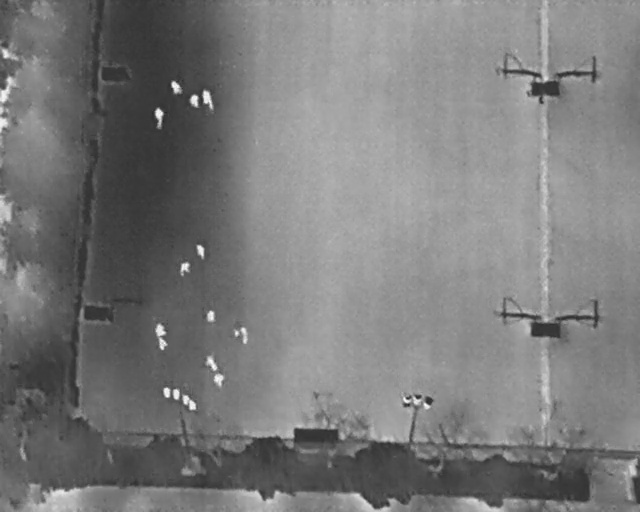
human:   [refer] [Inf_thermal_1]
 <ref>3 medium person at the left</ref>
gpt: <box>[[27, 51, 30, 53, 2], [23, 63, 26, 65, 2], [24, 66, 26, 68, 2]]</box>

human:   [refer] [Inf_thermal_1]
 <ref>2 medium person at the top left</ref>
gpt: <box>[[26, 15, 28, 18, 155], [22, 22, 26, 24, 2]]</box>

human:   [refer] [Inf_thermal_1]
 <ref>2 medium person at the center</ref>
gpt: <box>[[30, 47, 32, 50, 165], [36, 64, 39, 67, 166]]</box>

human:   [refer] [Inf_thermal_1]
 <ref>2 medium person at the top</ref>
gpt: <box>[[30, 18, 34, 20, 171], [29, 18, 31, 20, 2]]</box>

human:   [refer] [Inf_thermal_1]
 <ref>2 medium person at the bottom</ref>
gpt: <box>[[31, 69, 34, 71, 147], [32, 72, 35, 75, 2]]</box>